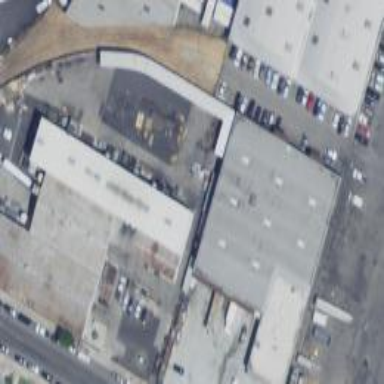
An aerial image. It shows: Warehouse.